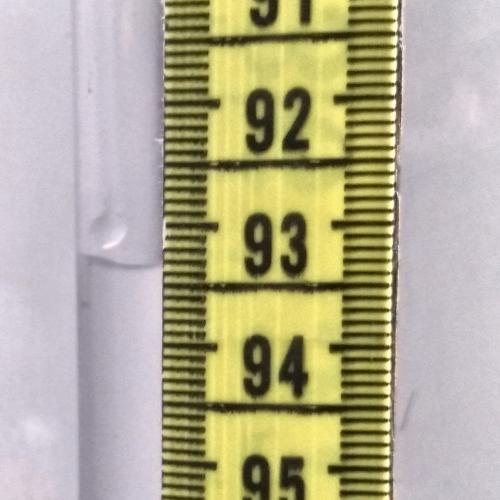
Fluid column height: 93.3 cm